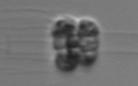
Label: Leptocylindrus_mediterraneus